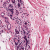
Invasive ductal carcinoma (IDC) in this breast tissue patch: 0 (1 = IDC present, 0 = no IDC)